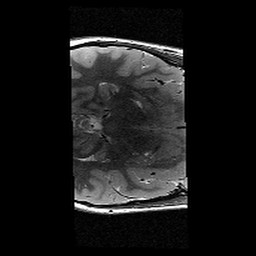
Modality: T2w
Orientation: axial
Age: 9
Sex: female
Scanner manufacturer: siemens
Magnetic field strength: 3 T
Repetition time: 9.23 s
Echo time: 0.067 s